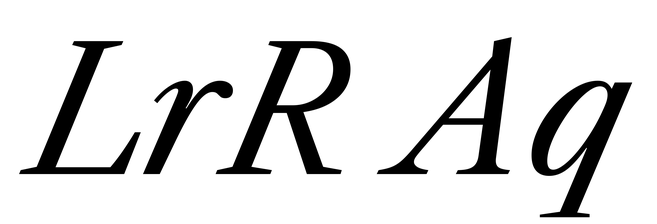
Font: LibreCaslonText-Italic_Italic